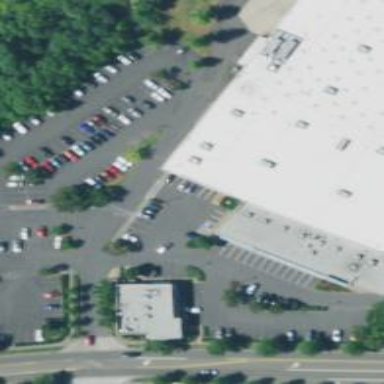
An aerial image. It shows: Parking space.